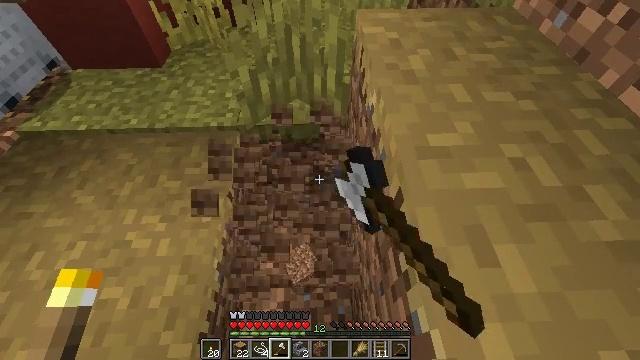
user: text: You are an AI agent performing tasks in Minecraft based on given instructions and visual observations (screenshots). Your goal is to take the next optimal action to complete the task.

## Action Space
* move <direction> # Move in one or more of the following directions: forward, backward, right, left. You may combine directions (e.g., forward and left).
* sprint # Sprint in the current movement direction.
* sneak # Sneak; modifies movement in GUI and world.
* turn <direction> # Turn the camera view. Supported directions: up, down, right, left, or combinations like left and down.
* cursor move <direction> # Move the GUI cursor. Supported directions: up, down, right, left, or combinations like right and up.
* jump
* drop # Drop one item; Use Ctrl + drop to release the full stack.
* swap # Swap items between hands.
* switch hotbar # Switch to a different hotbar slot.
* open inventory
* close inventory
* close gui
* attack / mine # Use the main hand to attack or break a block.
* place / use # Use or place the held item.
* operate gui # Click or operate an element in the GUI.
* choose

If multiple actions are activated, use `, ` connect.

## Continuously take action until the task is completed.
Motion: motion action
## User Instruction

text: Attack the grass path to restore it to dirt.
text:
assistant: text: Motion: attack / mine